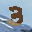
Label: 3